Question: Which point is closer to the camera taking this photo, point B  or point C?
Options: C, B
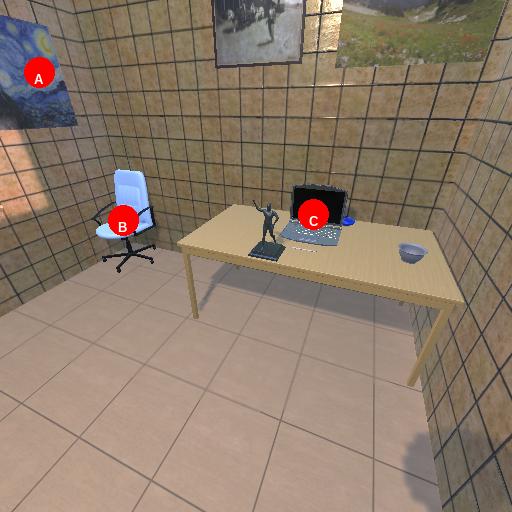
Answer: C